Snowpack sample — Buffalo Mountain, Silverthorne, Colorado, USA (2/22/26, 2:02 PM MST)
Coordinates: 39.622, -106.113
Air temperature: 33 °F
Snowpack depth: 63 cm
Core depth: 20 cm
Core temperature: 23 °F
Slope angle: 11°, slope face: 116°
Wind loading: low
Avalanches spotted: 0
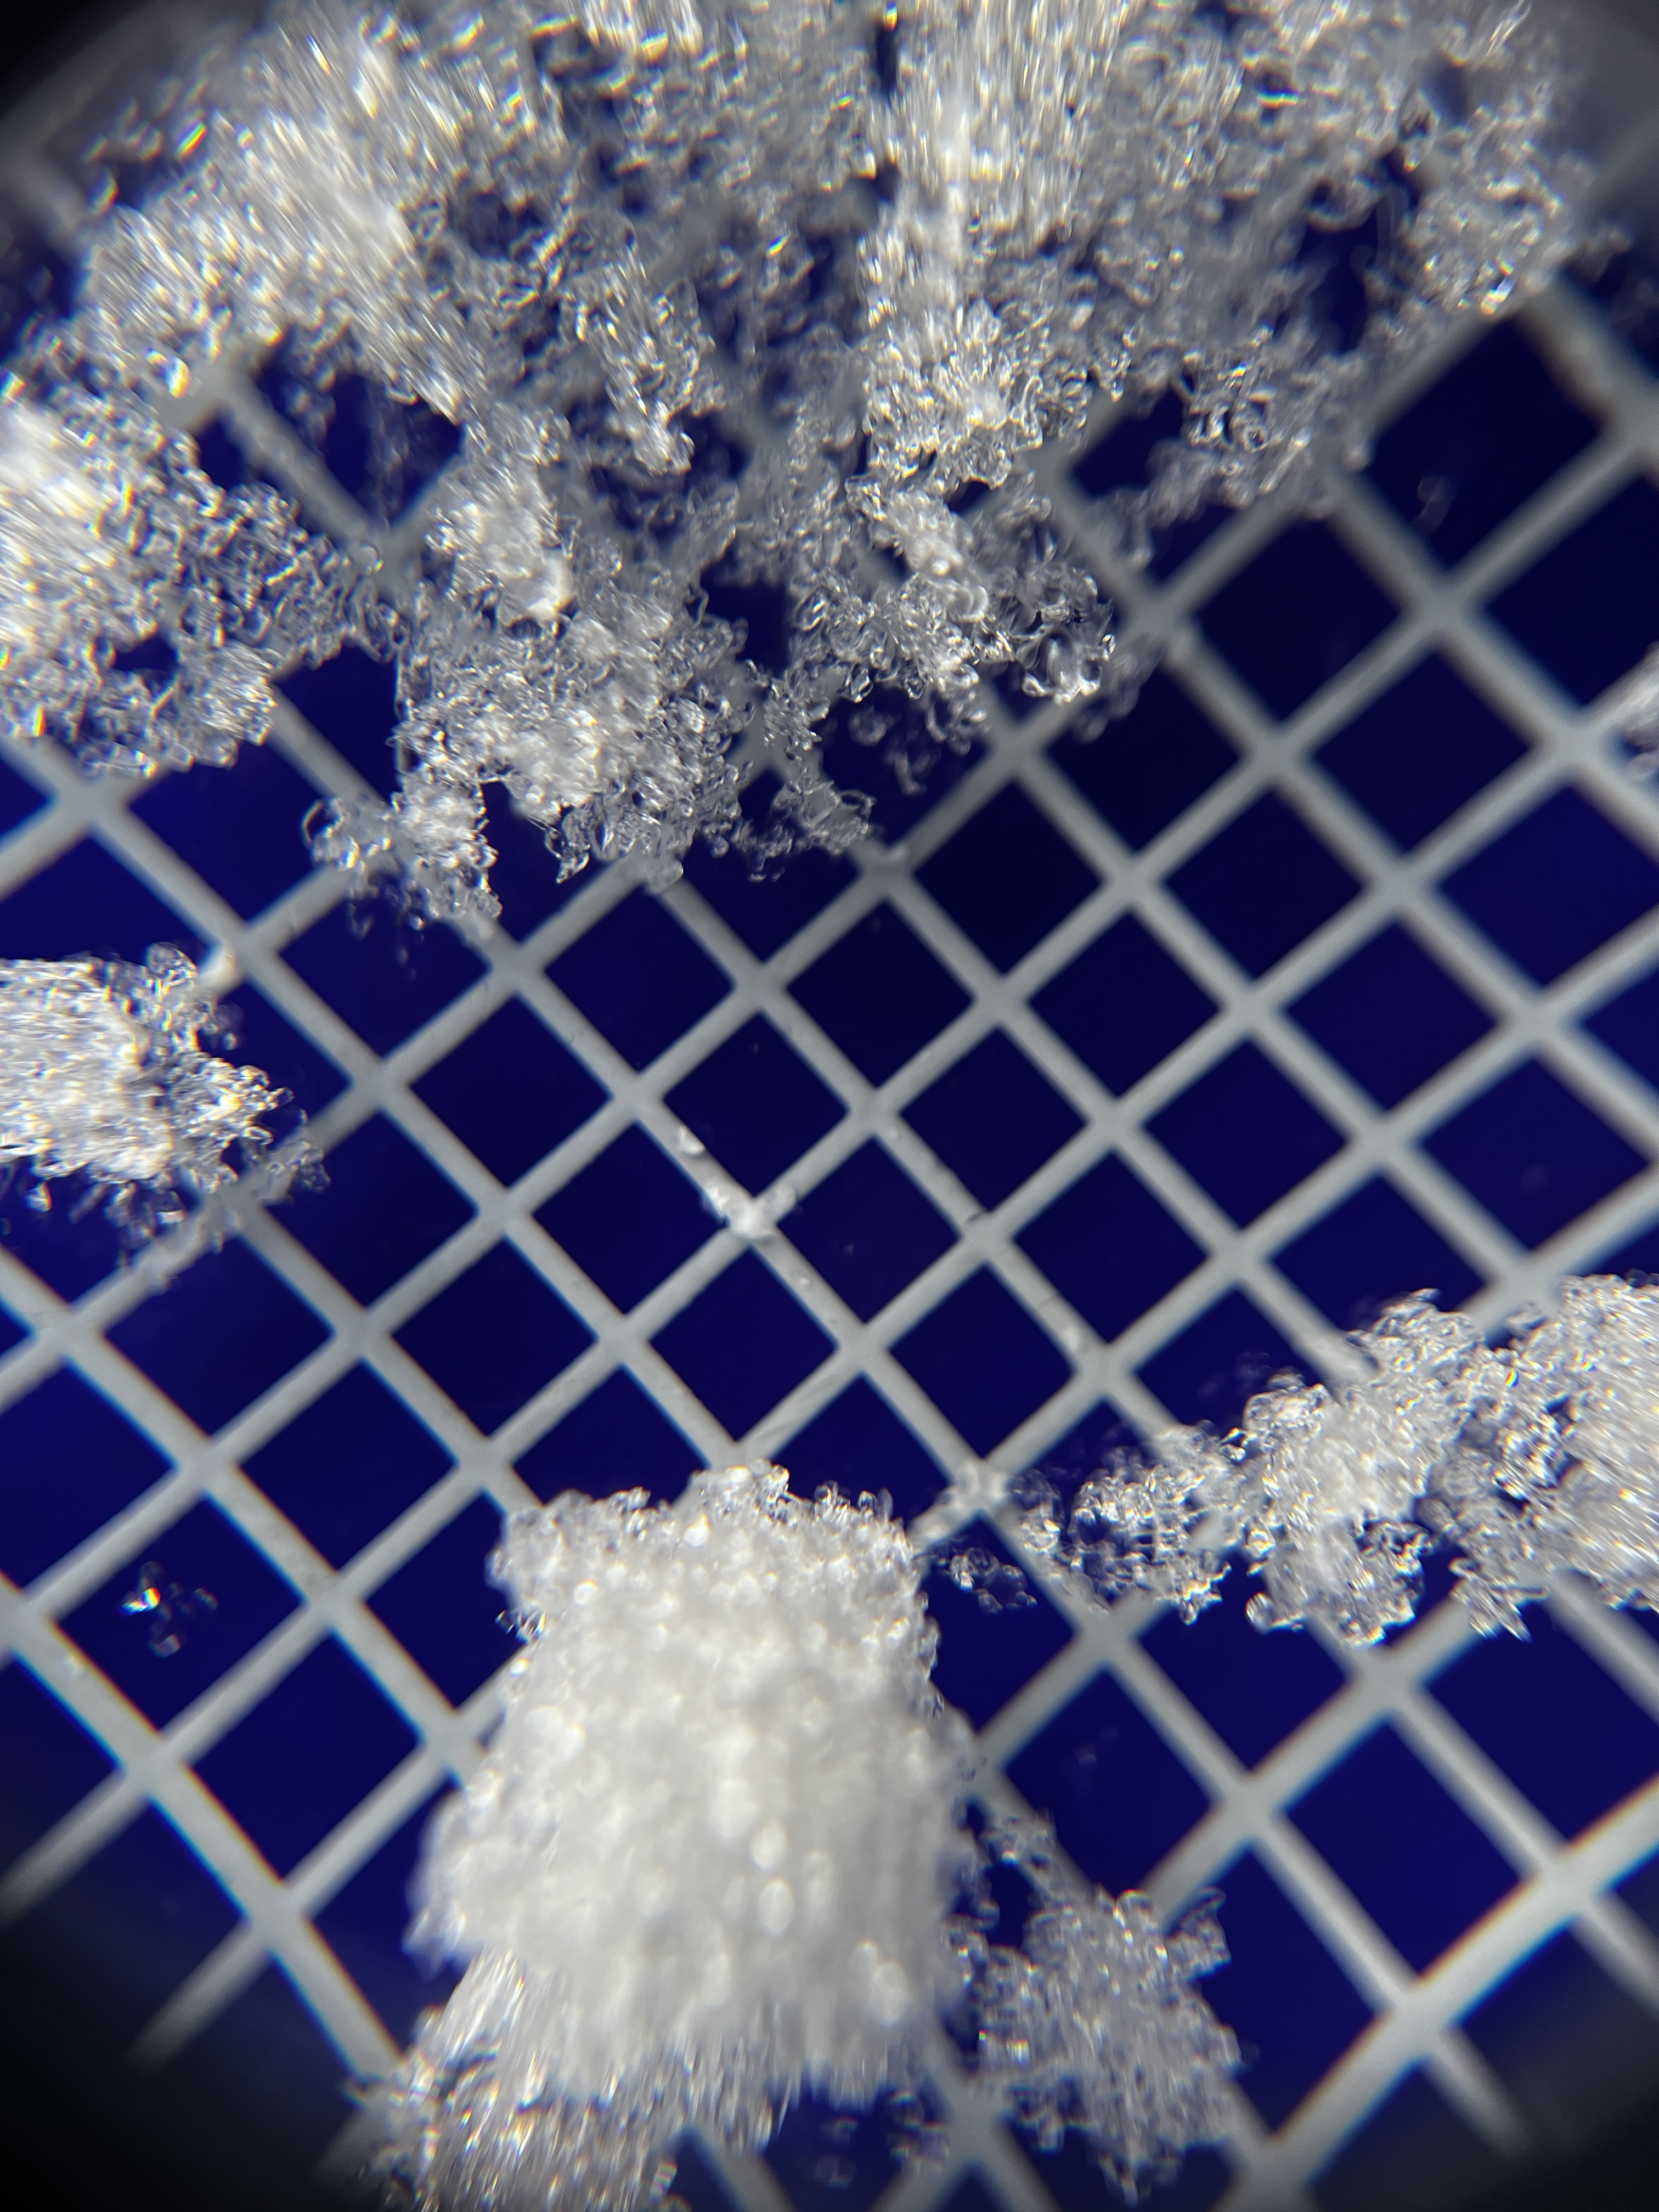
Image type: magnified_profile
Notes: In a firebreak similar to site 1, minimal wind loading with no spotted avalanches (not many faces in view though)